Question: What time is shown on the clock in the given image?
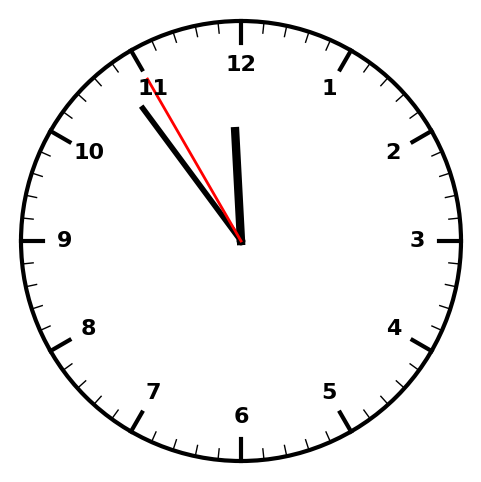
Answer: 11:53:55